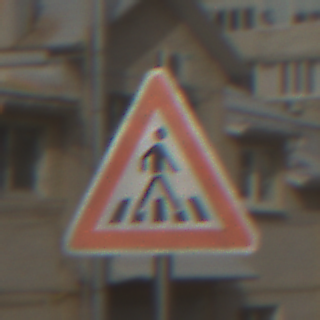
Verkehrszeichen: FussgaengerueberwegLinks
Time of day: MorningAfternoon
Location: Outdoor (Urban)
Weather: PartlyCloudy
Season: NotSpecified
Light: Natural